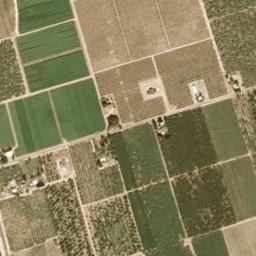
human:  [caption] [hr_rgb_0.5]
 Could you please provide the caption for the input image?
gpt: Some rectangular farmlands of different colors are neatly arranged on the ground and some houses are surrounded by these farmlands .

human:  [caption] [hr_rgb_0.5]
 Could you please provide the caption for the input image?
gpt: There are many rectangular farmlands of different sizes .

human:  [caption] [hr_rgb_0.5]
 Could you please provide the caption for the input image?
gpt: Many neatly arranged green and brown mixed sized rectangular farm fields .

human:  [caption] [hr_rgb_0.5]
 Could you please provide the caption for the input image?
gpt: There are some light green and bare rectangular farmland .

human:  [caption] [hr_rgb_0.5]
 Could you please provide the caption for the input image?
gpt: There are some green rectangular farmlands and yellow ones .